Aerial crown-view tile of a tropical tree (Barro Colorado Island, Panama), acquired 20250715:
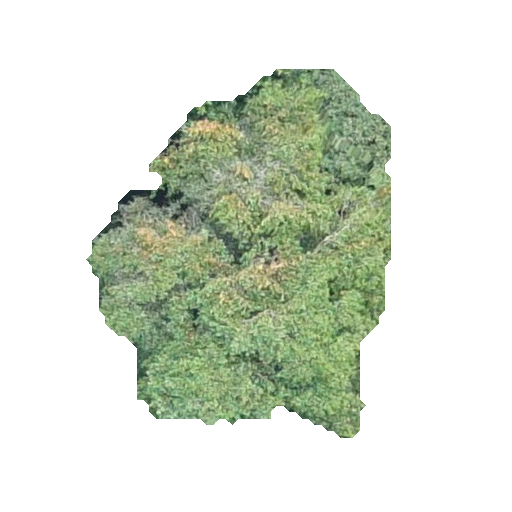
Species: Chrysophyllum cainito
GBIF accepted scientific name: Chrysophyllum cainito
Crown area: 120.262 m²